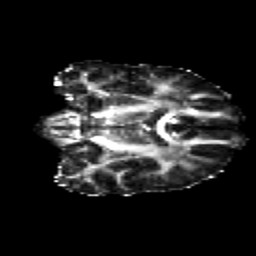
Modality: FA
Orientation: coronal
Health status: healthy
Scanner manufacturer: siemens
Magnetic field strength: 3 T
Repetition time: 12 s
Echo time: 0.092 s